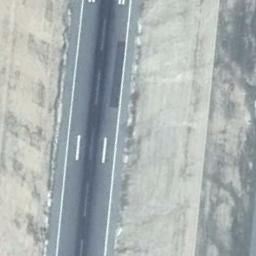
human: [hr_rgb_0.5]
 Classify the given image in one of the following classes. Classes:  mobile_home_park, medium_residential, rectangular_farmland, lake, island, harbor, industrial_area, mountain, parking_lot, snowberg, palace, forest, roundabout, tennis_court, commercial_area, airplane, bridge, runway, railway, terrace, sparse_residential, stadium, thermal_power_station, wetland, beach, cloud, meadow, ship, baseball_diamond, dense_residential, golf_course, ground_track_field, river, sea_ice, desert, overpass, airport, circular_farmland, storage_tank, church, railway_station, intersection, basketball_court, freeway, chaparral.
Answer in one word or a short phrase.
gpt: runway